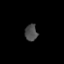
Tissue: prostate
Cell type: T cells
Senescence score: 0.2928
Nuclear area (px): 202
Mean DAPI intensity: 74.891